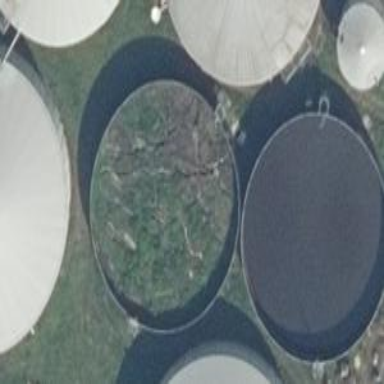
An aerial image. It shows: Storage tank building.